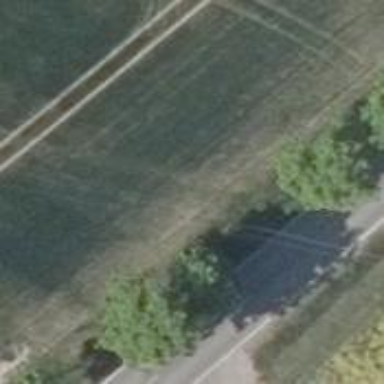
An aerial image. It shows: Power pole.